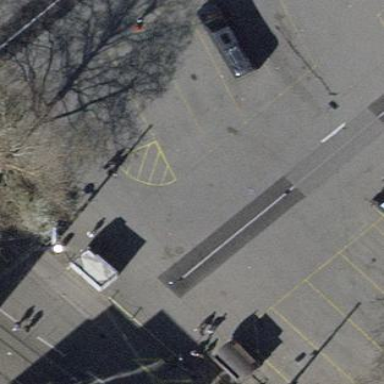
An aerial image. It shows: Parking space specifically designated for buses.